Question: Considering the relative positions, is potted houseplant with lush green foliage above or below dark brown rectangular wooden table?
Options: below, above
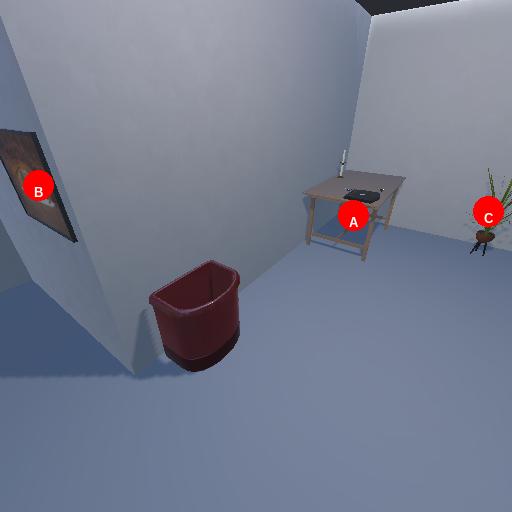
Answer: below